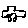
Label: car